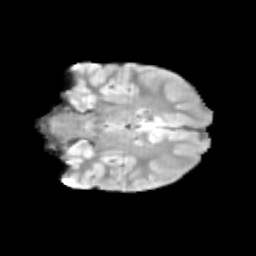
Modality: T2w
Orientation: coronal
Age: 9
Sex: male
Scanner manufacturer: siemens
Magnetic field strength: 3 T
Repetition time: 3.8 s
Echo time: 0.07 s